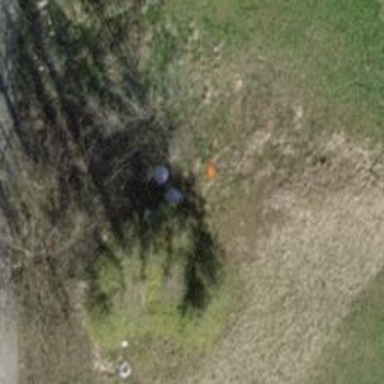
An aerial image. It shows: Aerial marker.